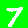
Digit: 7